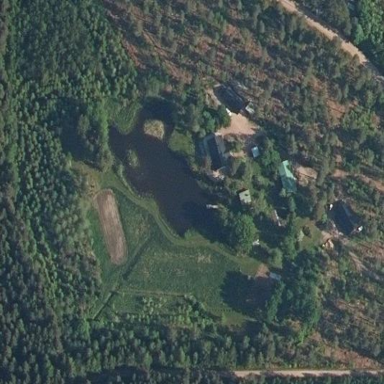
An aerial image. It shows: Peaceful pond surrounded by nature.